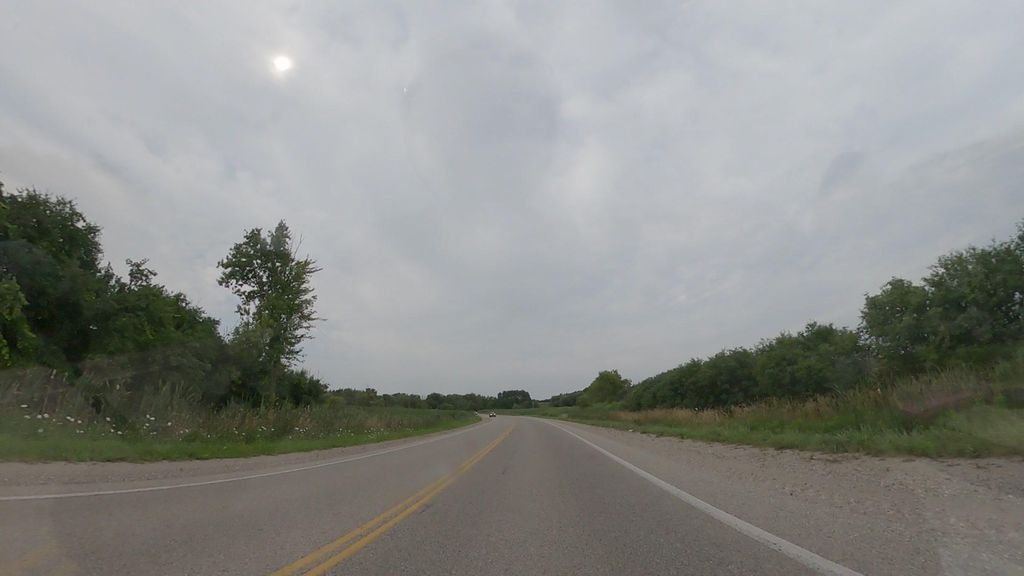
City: kitchener-waterloo